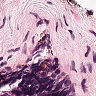
Metastatic tissue present: no